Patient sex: M
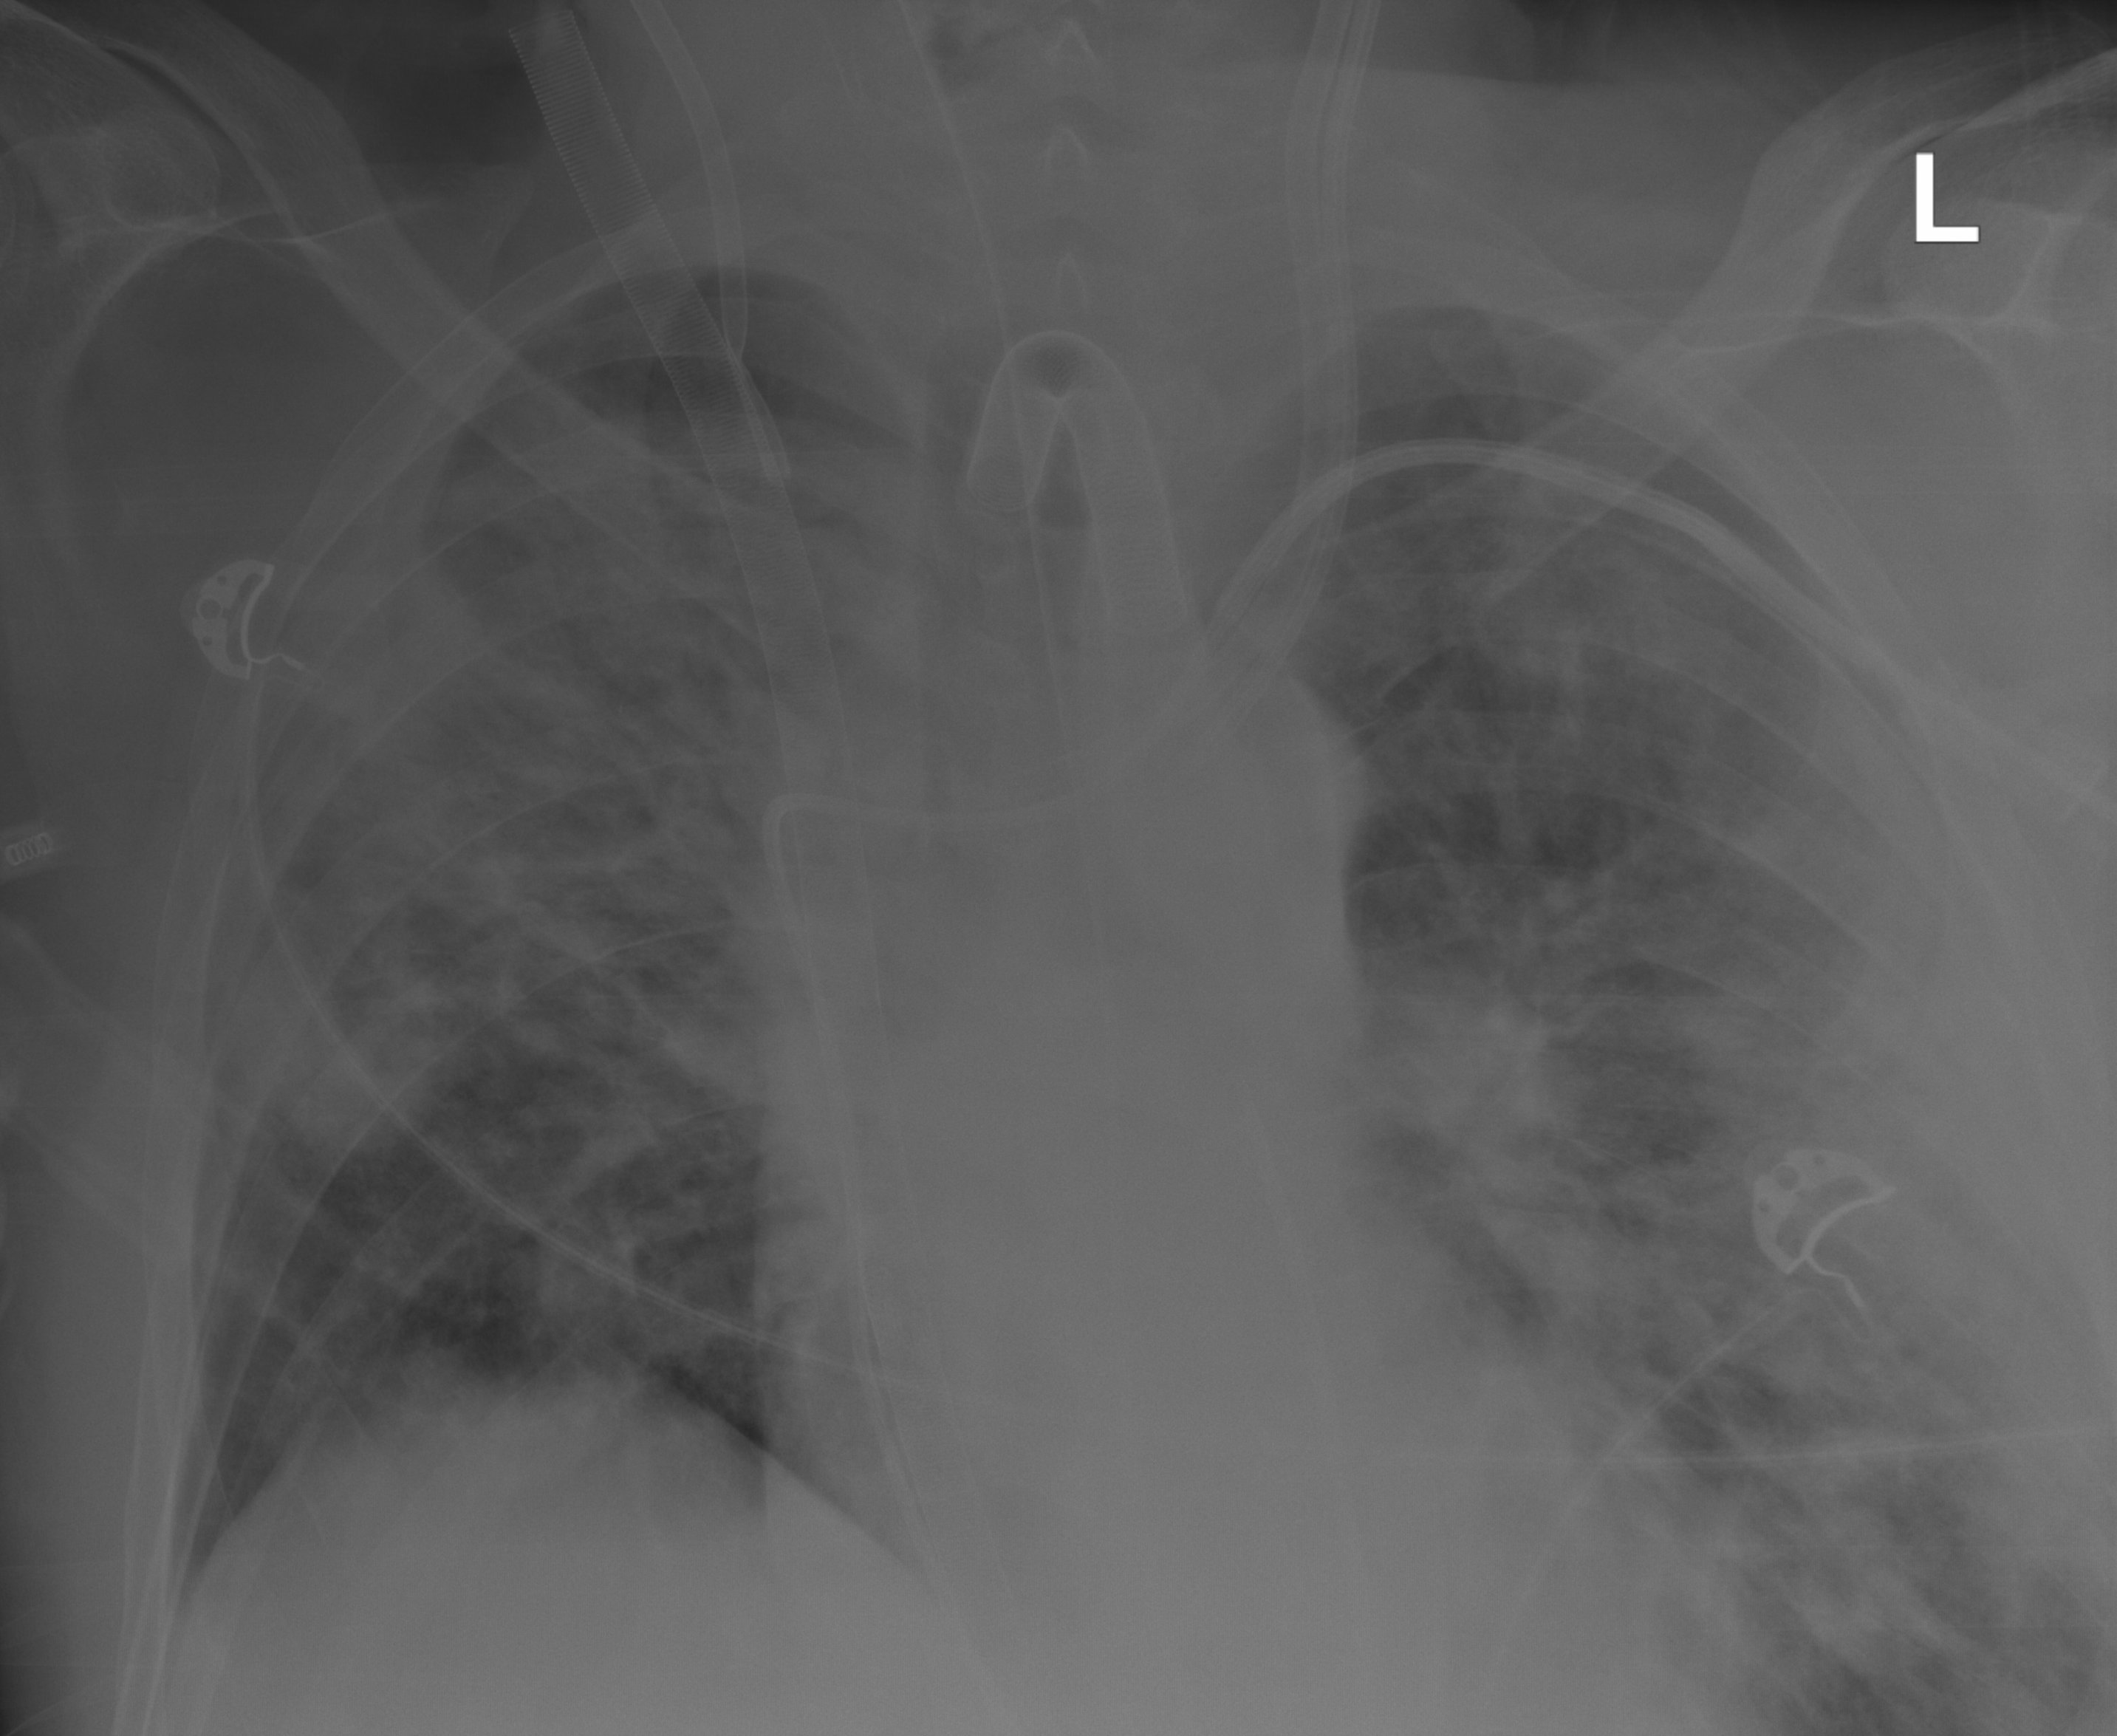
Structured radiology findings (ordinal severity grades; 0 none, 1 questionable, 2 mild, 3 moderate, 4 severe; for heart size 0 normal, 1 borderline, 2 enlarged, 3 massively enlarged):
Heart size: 2
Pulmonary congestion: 0
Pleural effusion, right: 0
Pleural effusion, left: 0
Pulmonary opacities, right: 4
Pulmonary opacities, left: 4
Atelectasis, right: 4
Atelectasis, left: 4